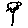
Label: flower